Field crop: maize
Growth stage: 2
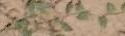
Species: convolvulus